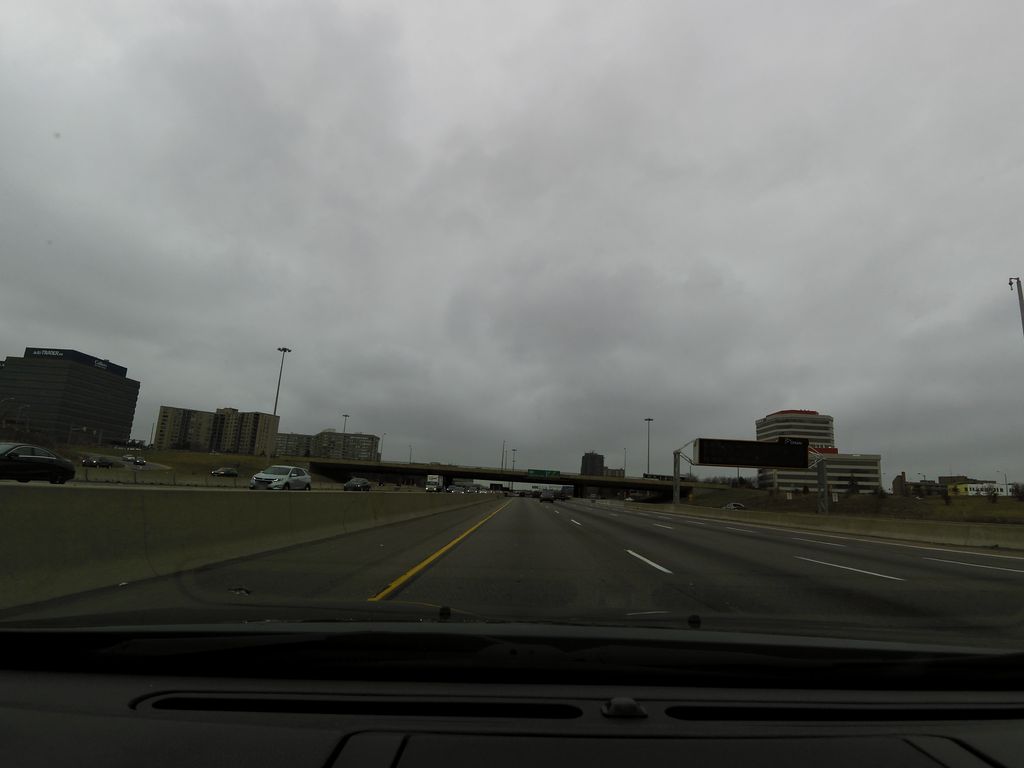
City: toronto